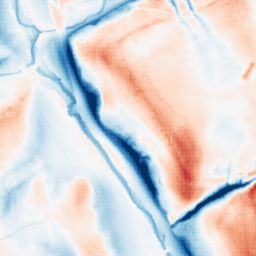
Category: classical
Decomposition family: gaussian_anisotropic
Decomposition parameters: sigma_x: 20
sigma_y: 5
Upsampling method: sinc_blackman
Upsampling parameters: scale: 4
kernel_size: 8
Upsampling scale: 4